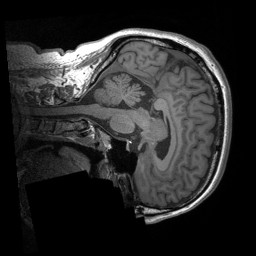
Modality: T1w
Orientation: sagittal
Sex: male
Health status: ill
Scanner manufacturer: siemens
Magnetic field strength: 3 T
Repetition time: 1.66 s
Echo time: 0.00254 s